Question: I seem to be having an issue since I started using iOS 6, which doesn't appear when using iOS 5. At first, I thought it might just be a simulator bug, but since testing it on my iPhone 5 today, I can see that it's not just in the simulator.
I'm creating everything programmatically -- I seem to prefer doing it that way (I assume it's because of my HTML/CSS background!) -- but I'm still reasonably new to Objective-C, and I couldn't find a full example of how to set up a navigation controller/table view programmatically, so I put it together from the nuggets of information I could find, and therefore, I could be doing something fundamentally wrong. However, it's worked (and still works) perfectly on iOS 5.
The problem is that I have a black bar between the navigation bar and the table view, but the strange thing is that if I push a view and go back to that original view, the bar disappears, and doesn't reappear until I completely restart the app.
The following image is of the app at launch (1), as I'm pushing a view in (2), and the initial view, after I've gone back to it (3):

This is what I have as my code:
'''
- (BOOL)application:(UIApplication *)application didFinishLaunchingWithOptions:(NSDictionary *)launchOptions
{
self.window = [[UIWindow alloc] initWithFrame:[[UIScreen mainScreen] bounds]];
RootViewController *rootController = [[RootViewController alloc] init];
self.window.rootViewController = rootController;
self.navigationController = [[UINavigationController alloc] initWithRootViewController:rootController];
[self.window addSubview:navigationController.view];
[self.window makeKeyAndVisible];
NSLog(@"Window frame: %@", NSStringFromCGRect(self.window.frame));
return YES;
}
'''
'''
- (void)loadView
{
self.title = @"Title";
self.tableView = [[UITableView alloc] initWithFrame:[[UIScreen mainScreen] bounds] style:UITableViewStylePlain];
self.tableView.delegate = self;
self.tableView.dataSource = self;
self.view = self.tableView;
NSLog(@"tableView frame: %@", NSStringFromCGRect(self.tableView.frame));
UIBarButtonItem *newViewButton = [[UIBarButtonItem alloc] initWithTitle:@"New View"
style:UIBarButtonItemStylePlain
target:self
action:@selector(newViewButtonTapped:)];
[self.navigationItem setRightBarButtonItem:newViewButton animated:NO];
}
'''
I added the NSLogs to see if they showed anything that might help me. The output is:
'''
tableView frame: {{0, 0}, {320, 480}}
Window frame: {{0, 0}, {320, 480}}
'''
Can anyone give me any ideas about what I'm doing wrong? It seems is having a similar/the same problem (<URL>, but I haven't found an answer.
Thanks, in advance!
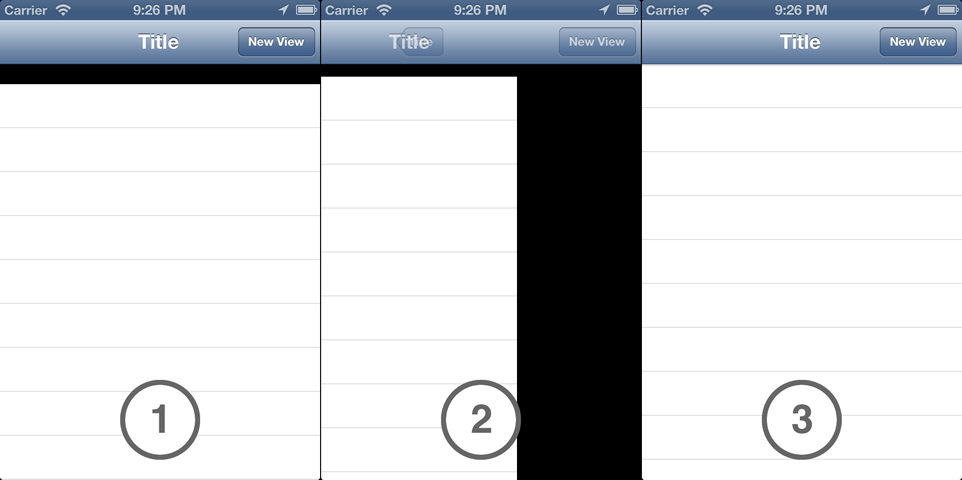
Answer: You're adding the RootViewController to the window twice, once by setting UIWindow.rootViewController (which internally does '[window addSubview:rootViewController.view]') and again by adding it as a subview of the navigation controller.
You should be doing this:
'''
RootViewController *rootController = [[RootViewController alloc] init];
self.navigationController = [[UINavigationController alloc] initWithRootViewController:rootController];
self.window.rootViewController = navigationController;
'''
As a rule of thumb, never add a view directly to the window unless you that you actually want to.